Question: I have a scenario where there are 4 text boxes and one Radio Button list. If i click the Submit button by leaving all fields it should alert me . I used 4 Required Validator s for text boxes and a java script function for the radio button list.
My mark up language and function is:
'''
function Validate() {
var radio = document.getElementsByName("rdbGender");
for (var i = 0; i < radio.length; i++) {
if (radio[i].checked) {
return true;
}
else
{
alert("Choose a Gender");
return false;
}
}
}
'''
Aspx page is:
'''
<asp:Button ID="btnSave" Text="Save" runat="server" Width="50px" OnClientClick= "Validate()"
OnClick="btnSave_Click" />
'''
When ever i click the button by leaving fiealds empty, and leaving radio button list with out selecting a item, it is alerting but if i press ok it is executing further. I read in one website that if we write " return true " after alert has been showed and clicking ok it will execute further,,but i wrote "return false" after alert it means untill i check one radio button it should not execute...Where am i wrong??
'''
Javascript:
<script type="text/javascript">
function Validate() {
var checkedVal = false;
var radio = document.getElementsByName("rdbGender");
for (var i = 0; i < radio.length; i++) {
if (radio[i].checked) {
checkedVal = true;
return checkedVal;
}
else {
alert('Chhooose gender');
return checkedVal;
}
}
}
</script>
'''
Mark up design:
'''
<tr>
<td>
Gender
</td>
<td>
<asp:RadioButtonList ID="rdbGender" RepeatDirection="Horizontal" runat="server">
<asp:ListItem Value="MALE">
</asp:ListItem>
<asp:ListItem Value="FEMALE">
Female
</asp:ListItem>
</asp:RadioButtonList>
</td>
</tr>
.
.
.
.![enter image description here][2]
<td>
<asp:Button ID="btnSave" Text="Save" runat="server" Width="50px" ValidationGroup="Star" OnClientClick="return Validate()"
OnClick="btnSave_Click" />
</td>
'''
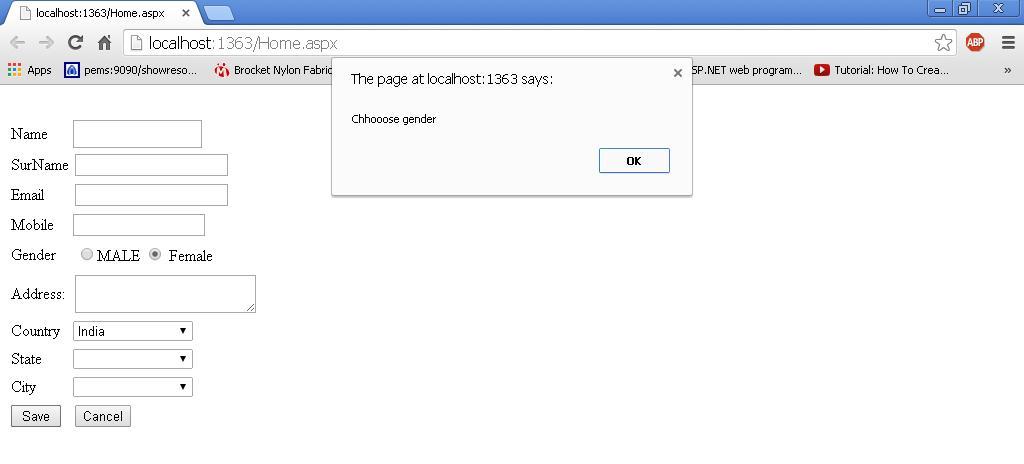
Answer: Try using 'return' when calling client function.
'''
<asp:Button ID="btnSave" Text="Save" runat="server" Width="50px"
OnClientClick= "return Validate();"
OnClick="btnSave_Click" />
'''
For first iteration of for, If first radio button is not checked it would go to else part which is showing alert and returning false. Please implement below code.
'''
function Validate() {
var checkedval=false;
var radio = document.getElementsByName("rdbGender");
for (var i = 0; i < radio.length; i++) {
if (radio[i].checked) {
checkedval=true;
return checkedval;
}
}
return checkedval;
}
'''